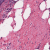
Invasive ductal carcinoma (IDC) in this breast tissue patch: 0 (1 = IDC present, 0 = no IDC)